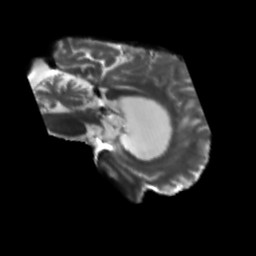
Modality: T2w
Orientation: sagittal
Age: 43
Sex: male
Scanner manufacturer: siemens
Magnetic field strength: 3 T
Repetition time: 5.47 s
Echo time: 0.0854 s